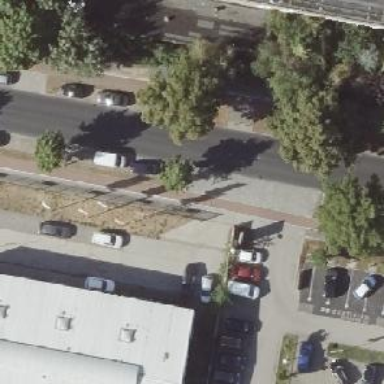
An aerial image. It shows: Unmarked crossing on footway.